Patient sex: M
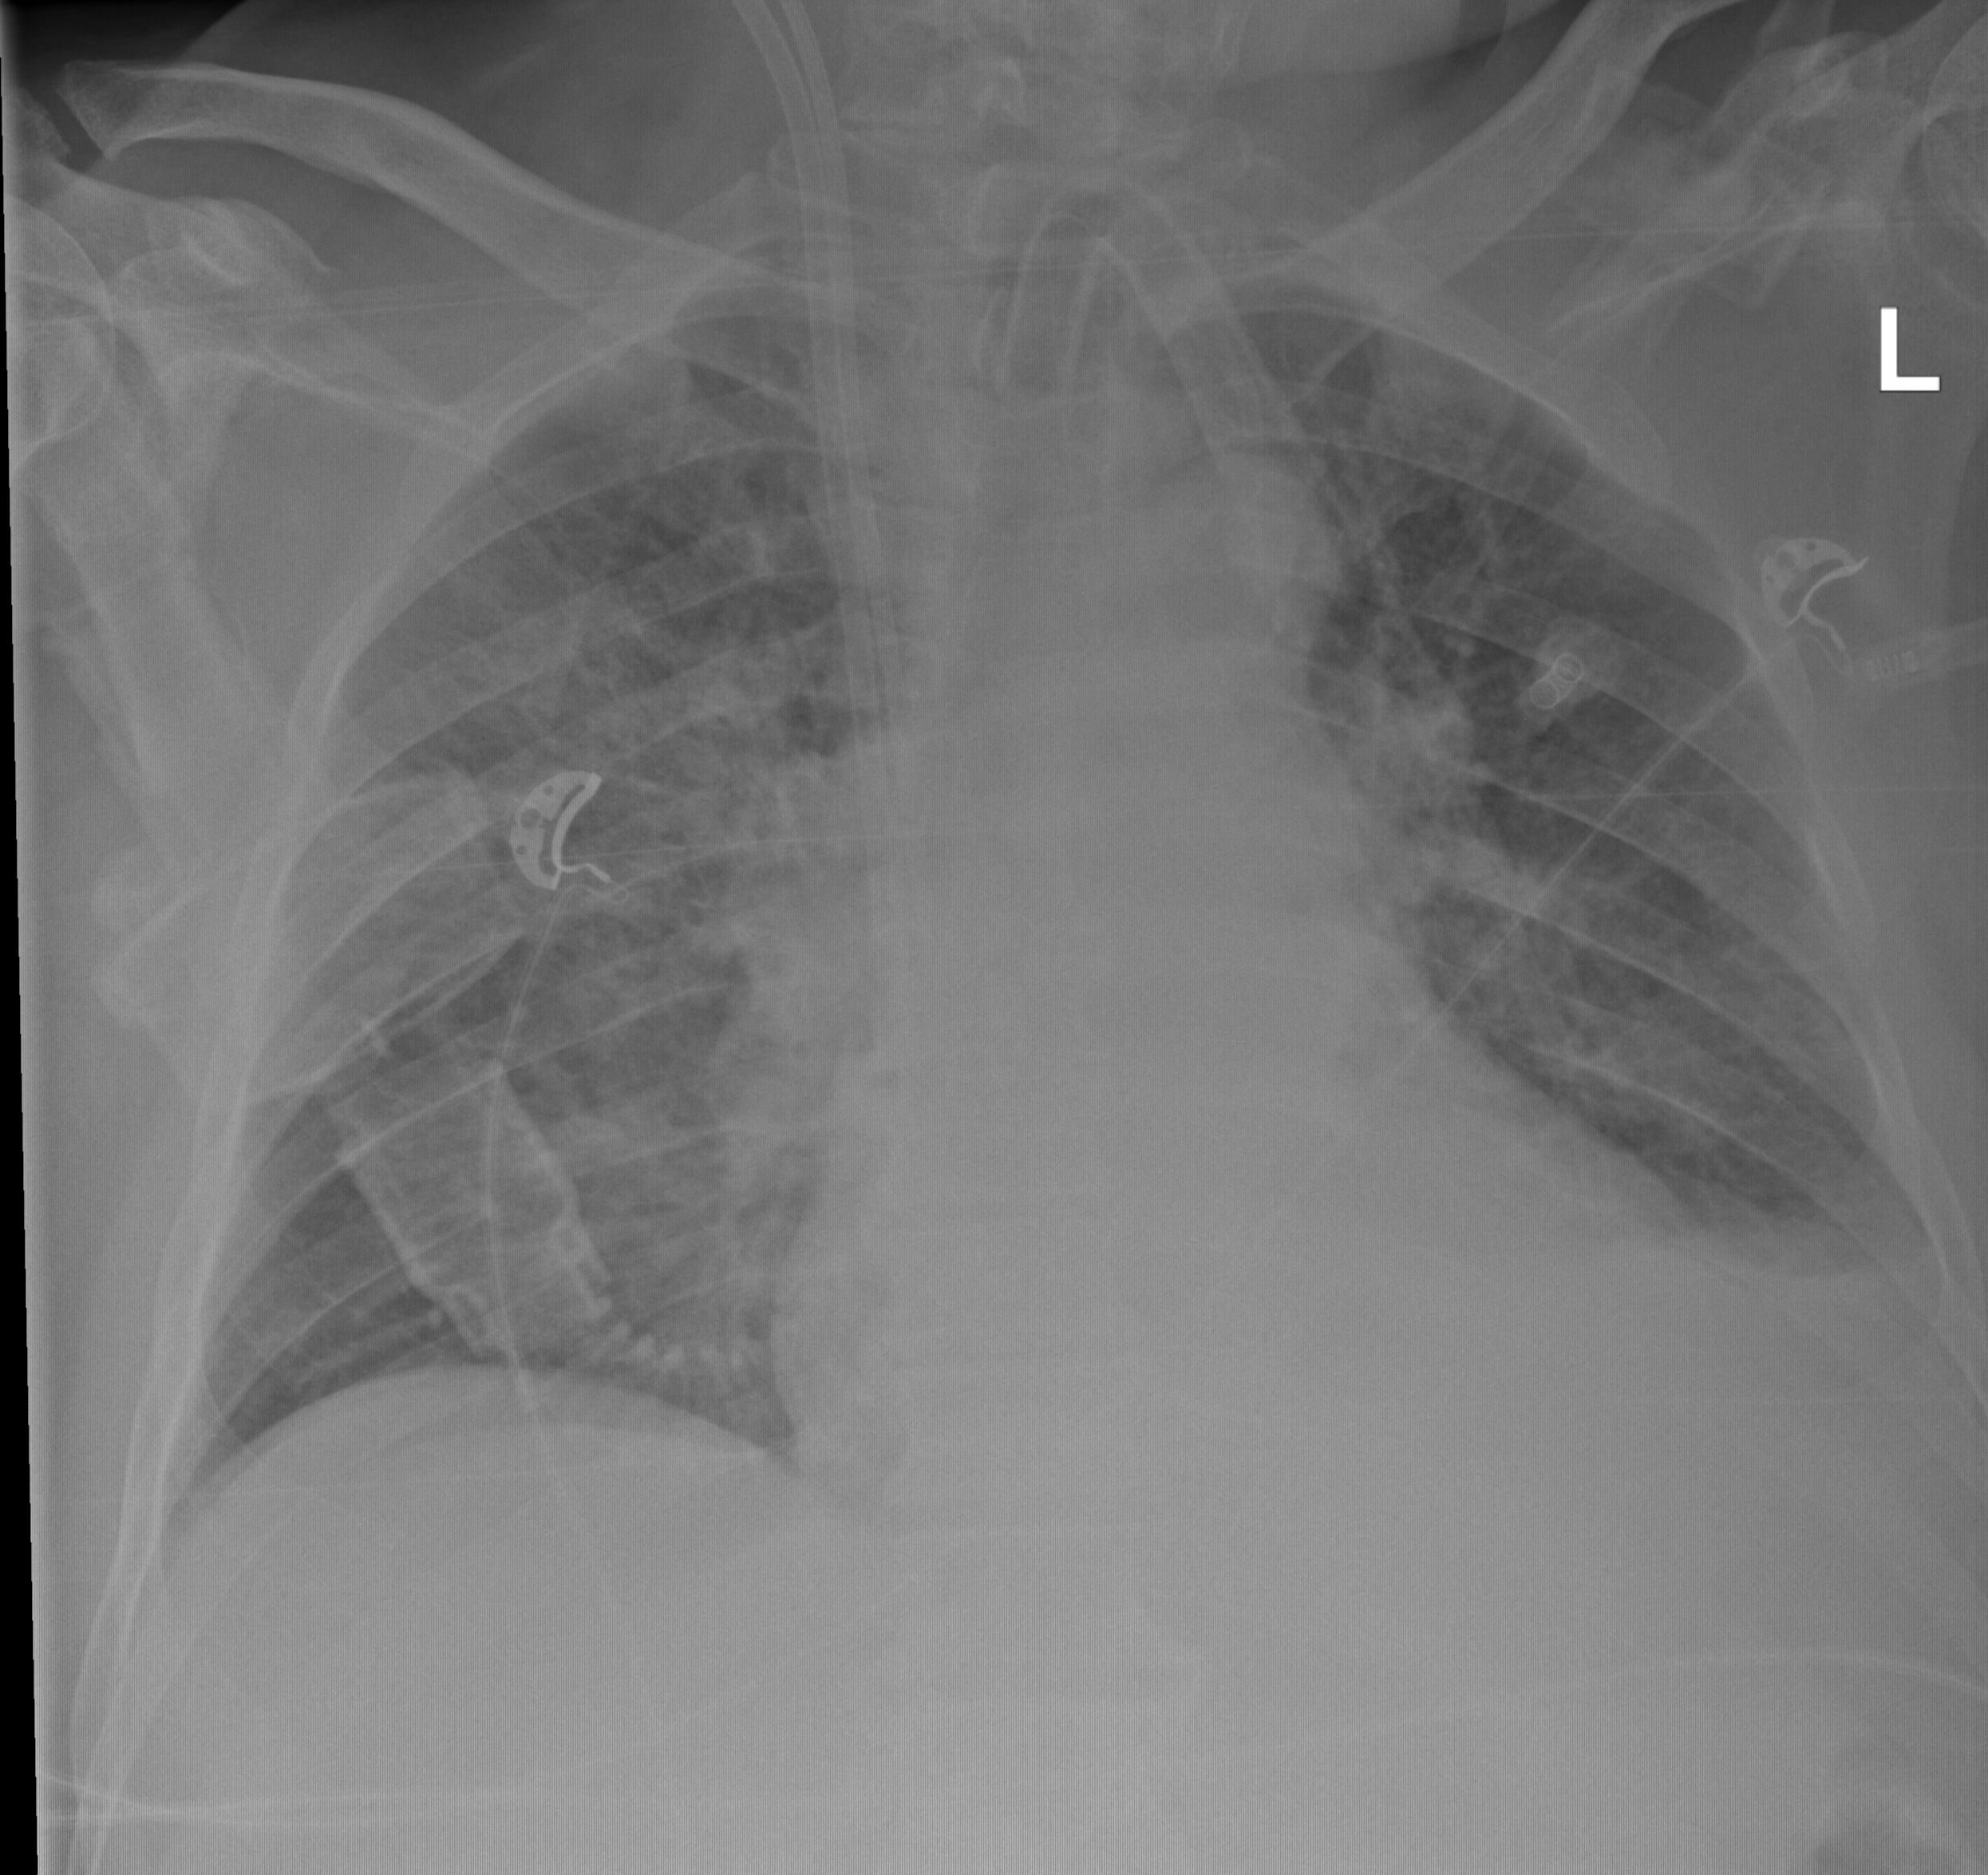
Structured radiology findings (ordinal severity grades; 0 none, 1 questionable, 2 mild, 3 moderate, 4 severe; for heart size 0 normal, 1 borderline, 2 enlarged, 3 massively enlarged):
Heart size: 2
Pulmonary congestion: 2
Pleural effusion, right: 0
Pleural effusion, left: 2
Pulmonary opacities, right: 2
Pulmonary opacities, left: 1
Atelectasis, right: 2
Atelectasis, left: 2